Question: I am using Access for a quick and dirty (ADP) interface for an SQL (Express 2012) database so data entry can begin before the MVC web app interface is complete.
There is one field I want to be varchar, I would like this field to either allow the user to type in a value or select from a distinct list of values previously used in that field.
I have that part down, but the problem is when it happens, I have to refresh the recordset to see the new item in the list, so if they choose add a new record, then the last item added is not visible in the list.
So I can get the distinct list, populate the box, allow for new entry, and save that to the DB, do I have to write a code behind to repopulate the recordset, do I need to write a code behind to maintain the list paralleled to the recordset, or is there just a property I am missing?
Thanks
(Added screen showing event)
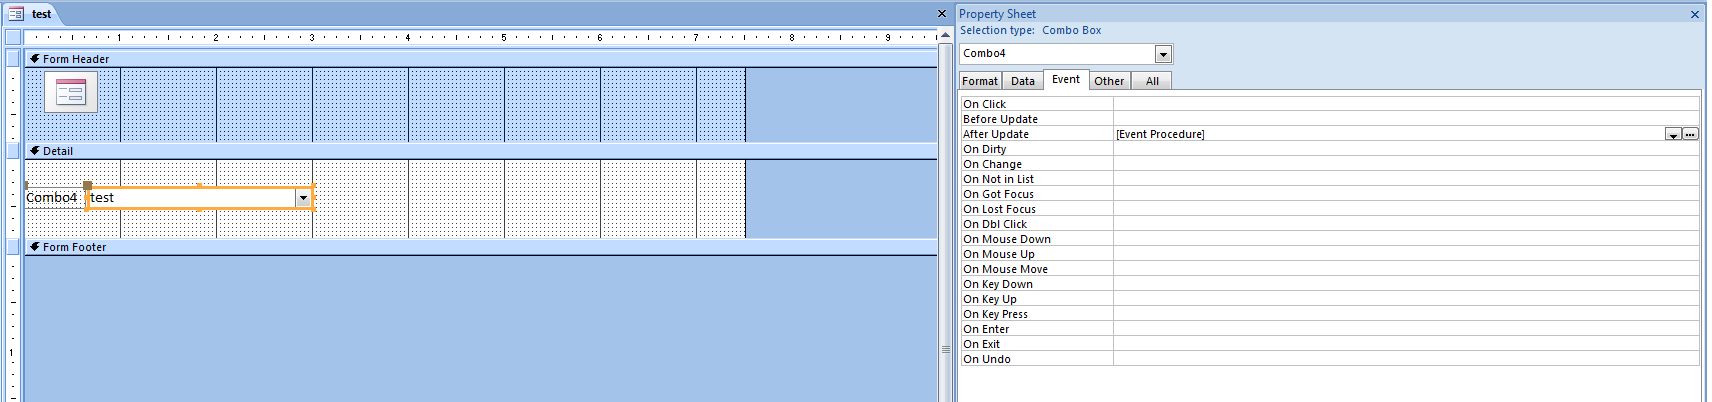
Answer: Don't requery the form, just requery the combo. The best bet is probably the current event which will work if more than one person is doing data entry. It will also work if people are editing the table as well as entering data. Events that only fire when a record is added will not pick up changes to the combo contents.
'''
Private Sub Form_Current()
Me.MyCombo.Requery
End Sub
'''